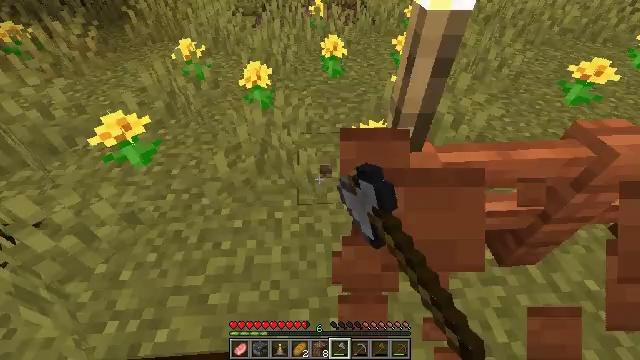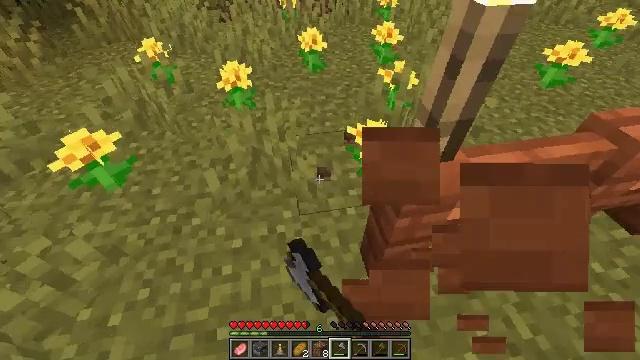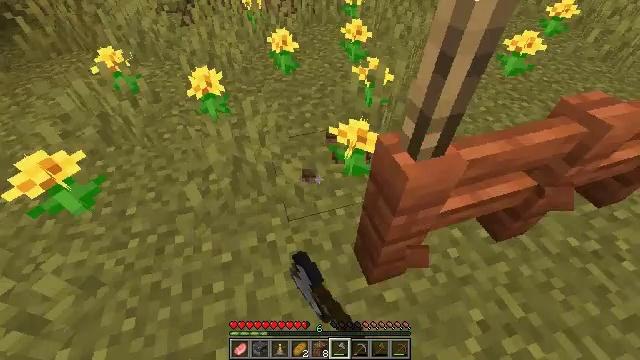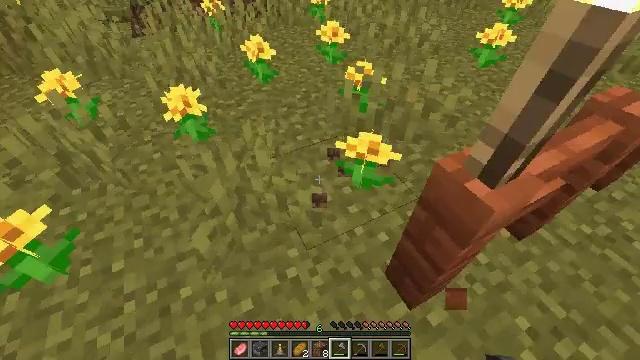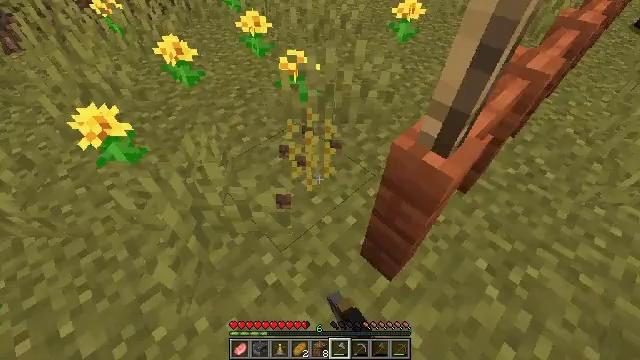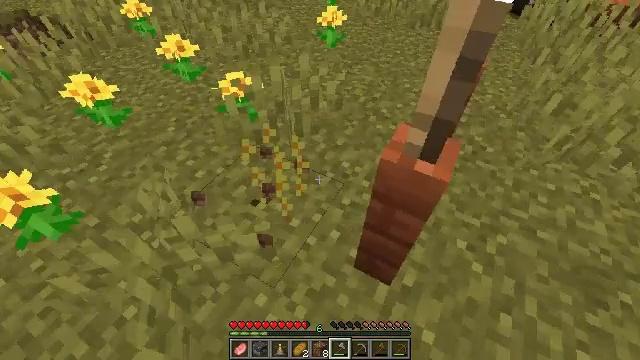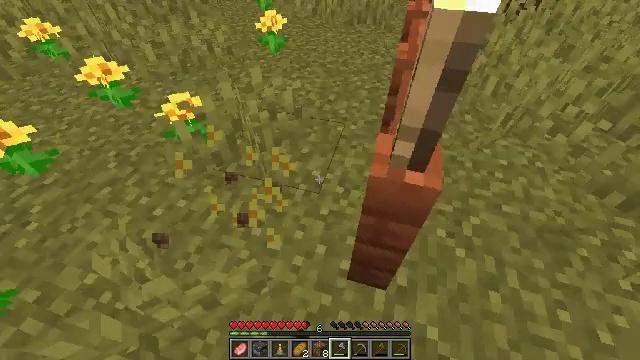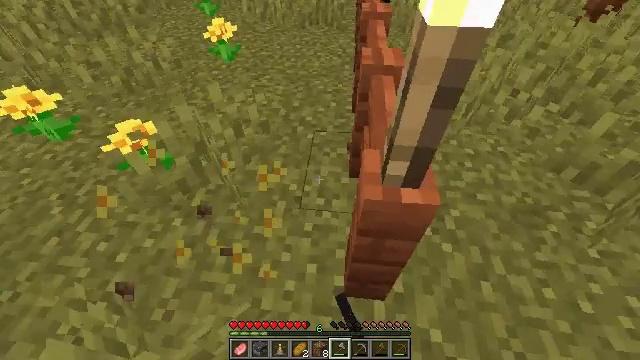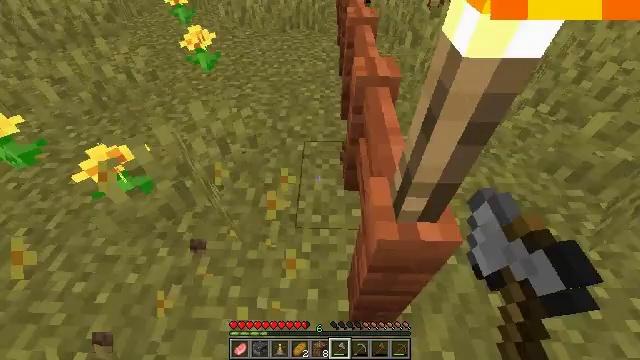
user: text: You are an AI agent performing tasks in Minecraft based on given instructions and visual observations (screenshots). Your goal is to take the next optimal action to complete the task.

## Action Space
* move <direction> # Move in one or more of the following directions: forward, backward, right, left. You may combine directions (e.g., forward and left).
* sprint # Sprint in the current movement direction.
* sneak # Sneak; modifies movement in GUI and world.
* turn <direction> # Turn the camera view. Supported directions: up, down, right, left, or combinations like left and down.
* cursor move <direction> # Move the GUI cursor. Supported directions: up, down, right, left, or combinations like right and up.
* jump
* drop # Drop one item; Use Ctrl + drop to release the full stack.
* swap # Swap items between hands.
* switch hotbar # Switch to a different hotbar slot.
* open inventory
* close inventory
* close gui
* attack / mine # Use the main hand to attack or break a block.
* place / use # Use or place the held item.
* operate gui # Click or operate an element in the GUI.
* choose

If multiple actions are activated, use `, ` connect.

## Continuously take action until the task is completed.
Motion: motion action
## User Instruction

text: Break the dandelion to obtain it.
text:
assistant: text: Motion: move forward and move left, turn right and down, attack / mine
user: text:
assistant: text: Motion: move forward and move left, turn right, attack / mine
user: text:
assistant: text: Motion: move forward and move left, turn right, attack / mine
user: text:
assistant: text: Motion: move forward and move left, turn right and down, attack / mine
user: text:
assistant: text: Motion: move forward, turn right and up, attack / mine
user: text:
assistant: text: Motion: move forward, turn right, attack / mine
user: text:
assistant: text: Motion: move forward, turn right, attack / mine
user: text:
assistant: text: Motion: turn right, attack / mine
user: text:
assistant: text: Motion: attack / mine